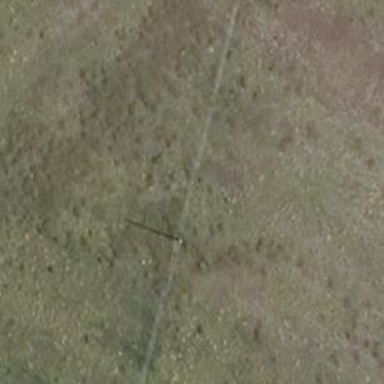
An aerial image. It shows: Minor power line.